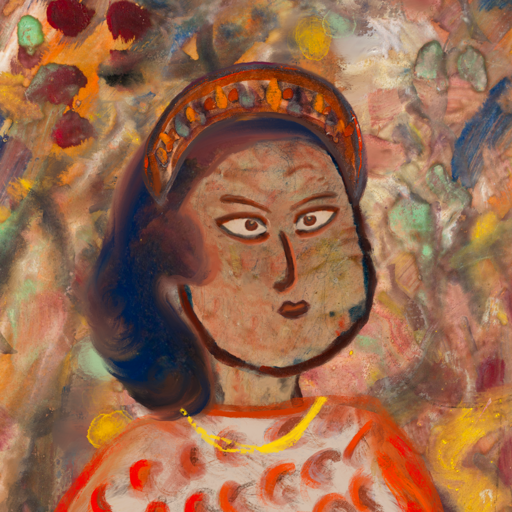
Background: Mother_And_Son_Mother, Head And Neck Side: Orphan, Face Side: Roy_Bahadur, Bust: Rupkatha, Hair Side: Mother_And_Son_Son, Head Accessory: Hypocrite, Second Necklace: Blank, Necklace: Irani_1, Baby: Blank